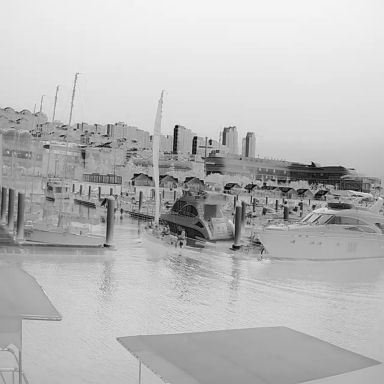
There are six objects shown in the infrared image, including three sailboats, and three canoes.